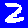
Digit: 2